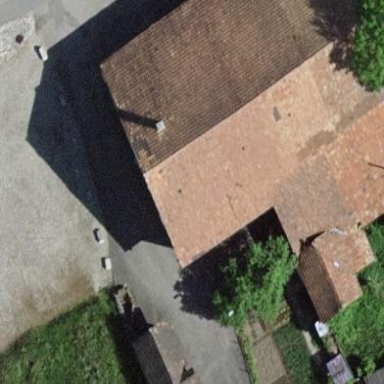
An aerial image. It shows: Farm building.